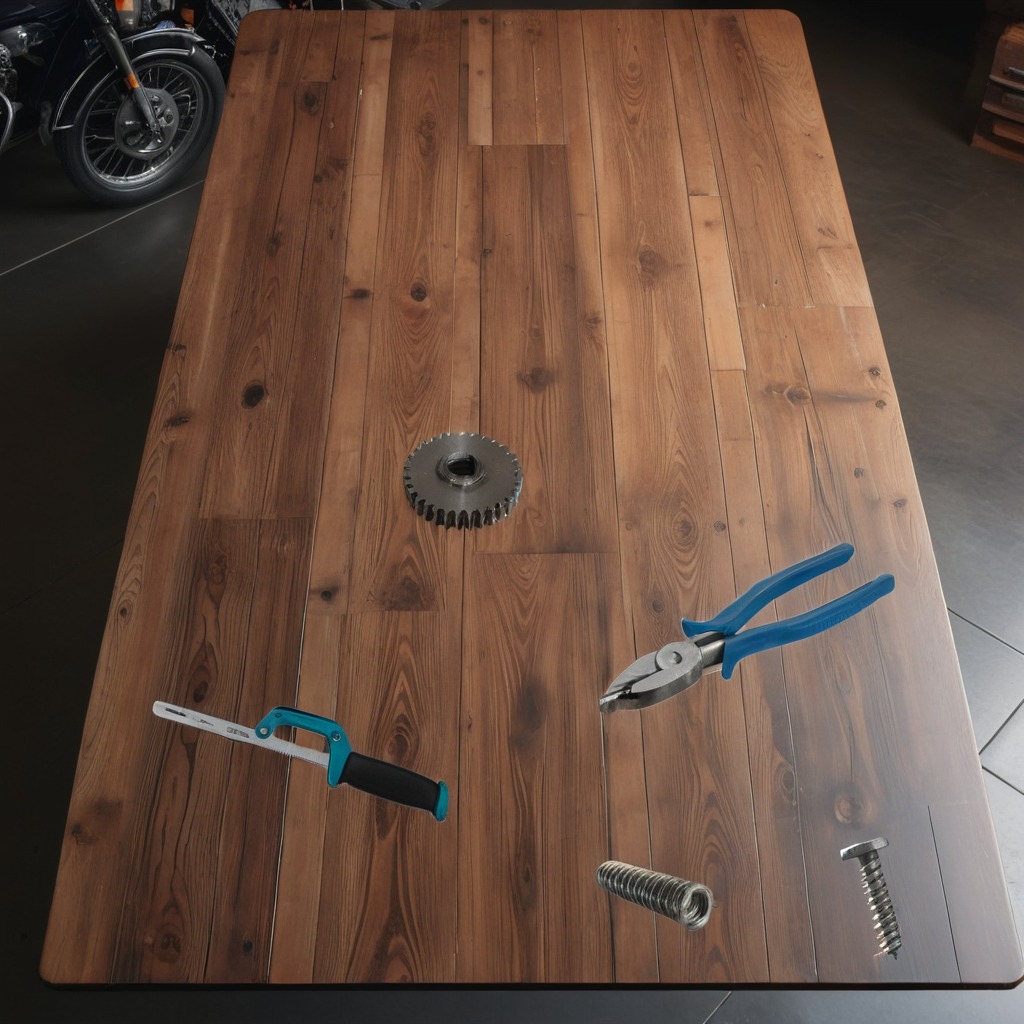
A steel gear with teeth, a metal machine screw, pliers, a coiled metal spring, and a handheld metal saw are lying on the wooden table in a vintage motorcycle garage.